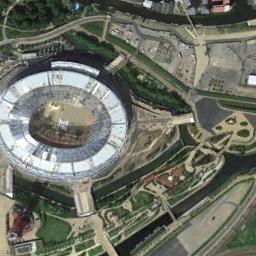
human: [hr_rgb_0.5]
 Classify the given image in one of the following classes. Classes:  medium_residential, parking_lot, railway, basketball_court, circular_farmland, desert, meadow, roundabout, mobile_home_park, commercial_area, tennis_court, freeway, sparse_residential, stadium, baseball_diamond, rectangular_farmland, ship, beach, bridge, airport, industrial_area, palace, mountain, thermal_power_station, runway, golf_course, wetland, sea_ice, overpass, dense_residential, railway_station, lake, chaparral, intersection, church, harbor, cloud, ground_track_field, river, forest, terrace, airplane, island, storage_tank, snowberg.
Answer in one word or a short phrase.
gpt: stadium